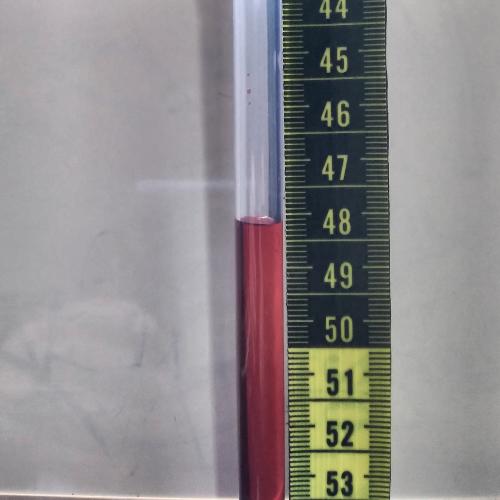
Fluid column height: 48.1 cm